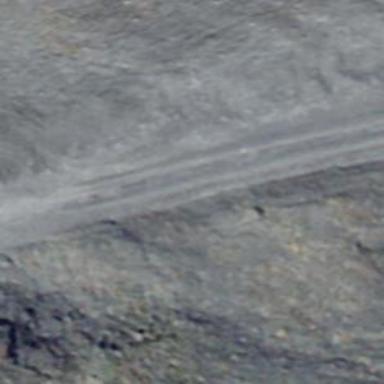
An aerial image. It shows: Track with grade 5 tracktype.